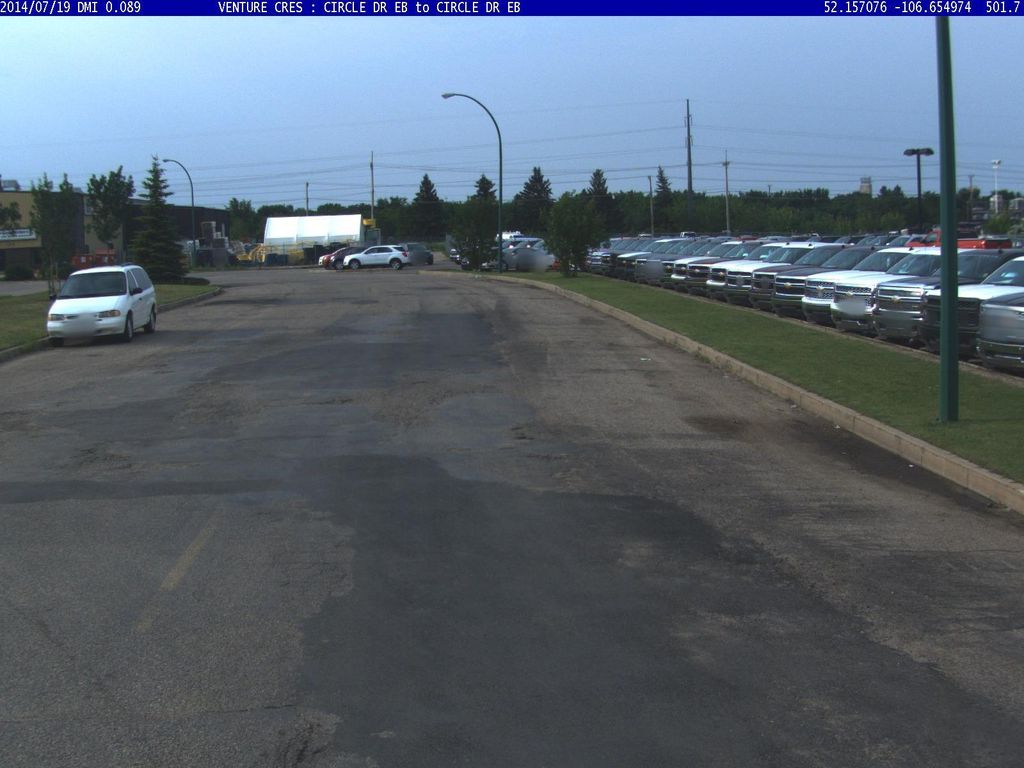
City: saskatoon